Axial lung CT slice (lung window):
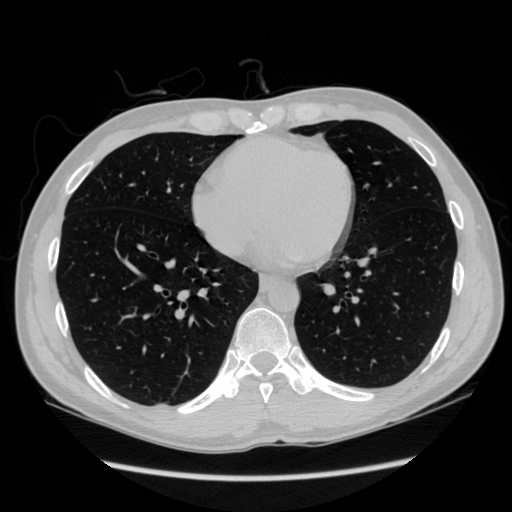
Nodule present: no